Question: I have a problem regarding jQuery selector, where I have a Table structure as below (), and there is a link in table column for click and move the Table Row "UP" and "Down" by using jQuery (, reference from <URL>.
'''
$(".up,.down").click(function() {
var row = $(this).parents("tr:first");
if ($(this).is(".up")) {
row.insertBefore(row.prev("tr:has(td)"));
} else {
row.insertAfter(row.next());
}
});
'''
'''
<table cellspacing="0" border="0" id="Table1" style="text-align:center" >
<tr>
<th scope="col" width="80px">Column A</th><th scope="col" width="80px">Column B</th><th scope="col">&nbsp;</th>
</tr>
<tr>
<td>
<span id="GridView1_ctl02_lbl1">A</span>
</td><td>
<span id="GridView1_ctl02_lbl2">0</span>
</td><td>
<a href="#" class="up">Up</a> <a href="#" class="down">Down</a>
</td>
</tr><tr>
<td>
<span id="GridView1_ctl03_lbl1">B</span>
</td><td>
<span id="GridView1_ctl03_lbl2">2</span>
</td><td>
<a href="#" class="up">Up</a> <a href="#" class="down">Down</a>
</td>
</tr><tr>
<td>
<span id="GridView1_ctl04_lbl1">C</span>
</td><td>
<span id="GridView1_ctl04_lbl2">2</span>
</td><td>
</td>
</tr><tr>
<td>
<span id="GridView1_ctl05_lbl1">D</span>
</td><td>
<span id="GridView1_ctl05_lbl2">2</span>
</td><td>
</td>
</tr><tr>
<td>
<span id="GridView1_ctl06_lbl1">E</span>
</td><td>
<span id="GridView1_ctl06_lbl2">3</span>
</td><td>
<a href="#" class="up">Up</a> <a href="#" class="down">Down</a>
</td>
</tr>
</table>
'''
I wanted the Row to be move "UP" and "Down" (as per highlighted with red box") instead of ordinary row by row. Based on example of the diagram, the moving of rows should be move by the red boxes.

So my question is, how can I using jQuery selector to select rows group by value in "Column B"? which the onclick event was trigger on links ("Up" & "Down") click.
Thank you in advanced :)
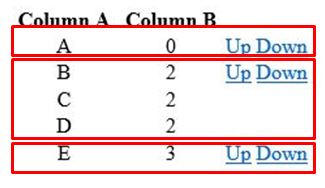
Answer: I don't think you can do this with selectors and a single command! but you can use some loops :
'''
$(".up,.down").click(function () {
var row = $(this).parents("tr:first");
if ($(this).is(".up")) {
myRow = row;
prevRow = row.prev("tr");
currentValue = myRow.children("td").eq(1).text();
prevValue = prevRow.children("td").eq(1).text();
parNode = myRow.parent();
i = 0;
family = [];
parNode.children("tr").each(function(){
if($(this).children("td").eq(1).text() == currentValue){
family[i] = $(this);
i++;
}
});
for(var j = 0; j <= i; j++ ){
while(prevRow.children("td").eq(1).text() == prevValue){
prevRow = prevRow.prev("tr");
}
family[j].insertAfter(prevRow);
}
} else {
row.insertAfter(row.next());
}
});
'''
Demo here: <URL>
In this demo I implemented only 'Up'. Click 'Up' for values and to see how it works.